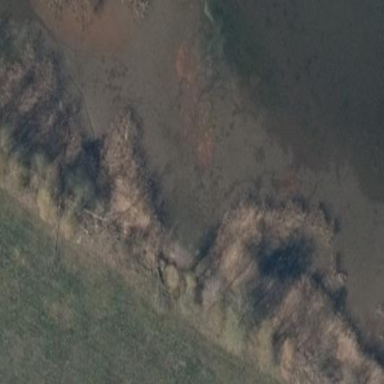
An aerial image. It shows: Wetland area dominated by reedbeds.